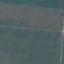
Land use / land cover class: AnnualCrop